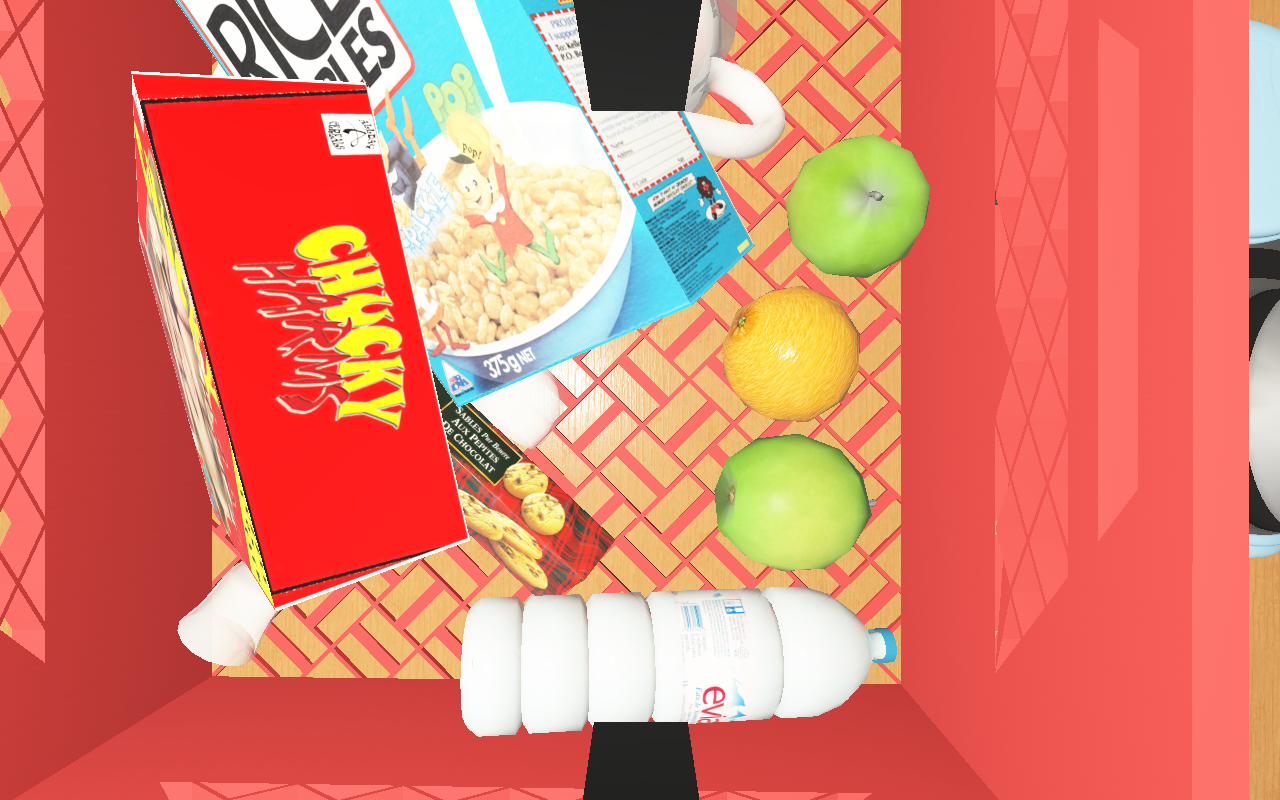
Objects in the scene:
carafe
water bottle
apple
orange
spoon
plate
jam jar
cereal box
biscuit box